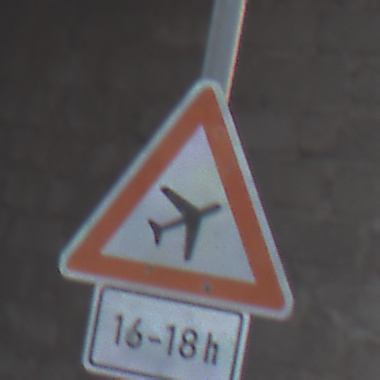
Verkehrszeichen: FlugbetriebLinks
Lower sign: ZeitangabenOhneBeschraenkungAufWochentage1
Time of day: SunriseSunset
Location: Outdoor (Nature)
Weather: Clear
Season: NotSpecified
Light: Natural